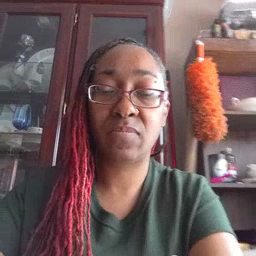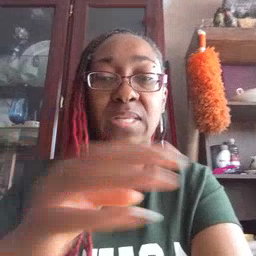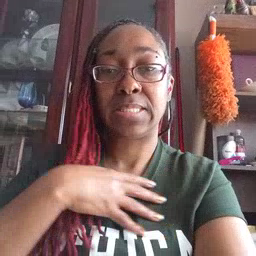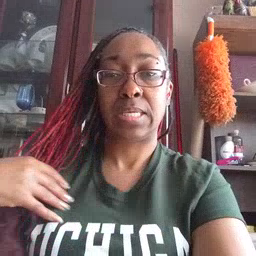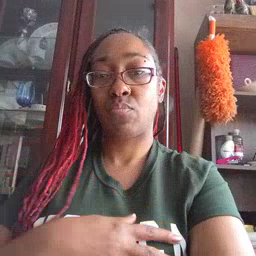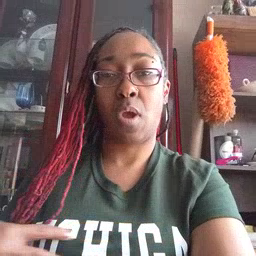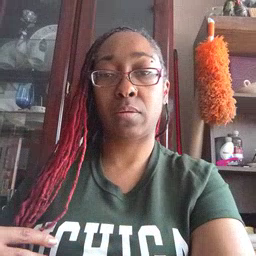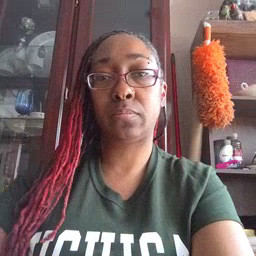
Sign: zebra